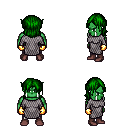
a pixel art fantasy rpg character, male body template, orc, green skin, chain mail, metal pants, green long bangs hairstyle, gold gloves, maroon shoes, four views (front, back, left, right), 2x2 character sprite sheet, small pixel art, hard edges, no anti-aliasing